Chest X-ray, PA view. Patient: 62 years old, sex M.
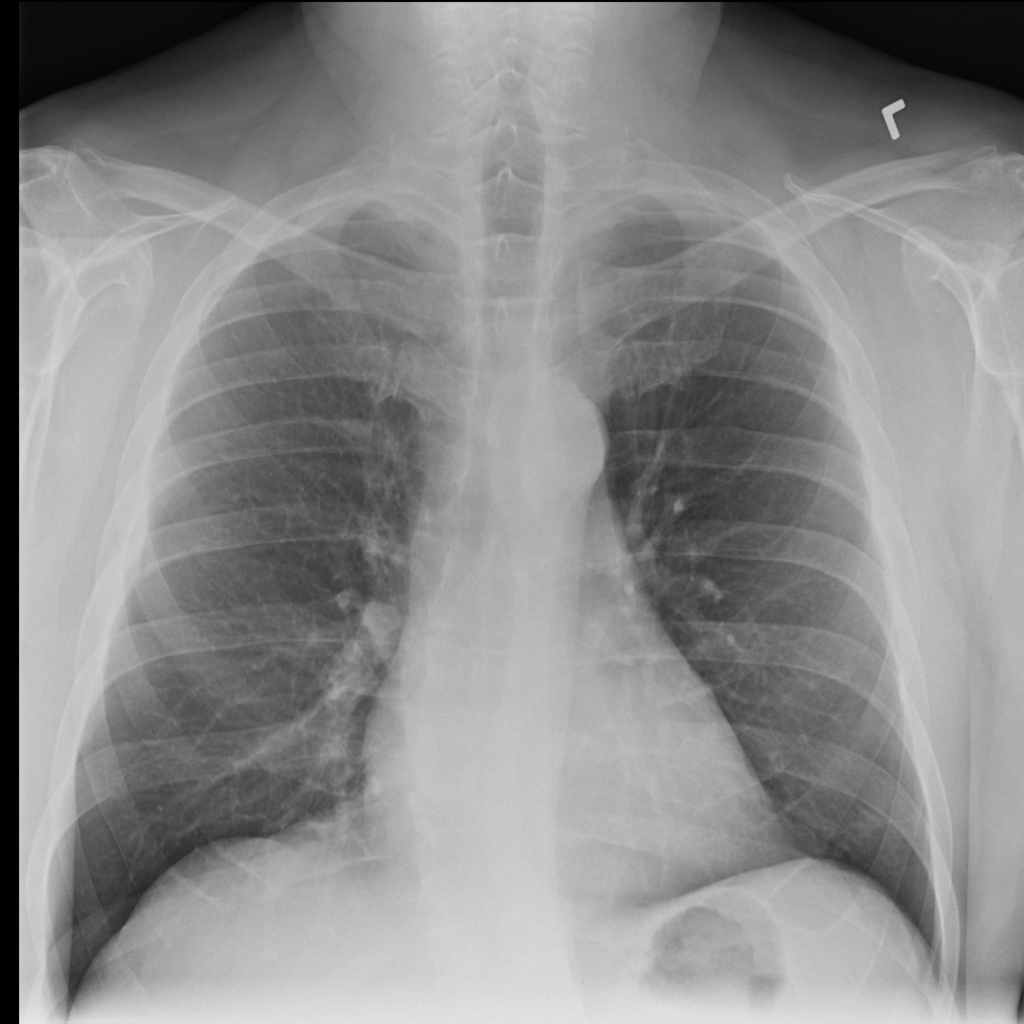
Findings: No Finding